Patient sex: M
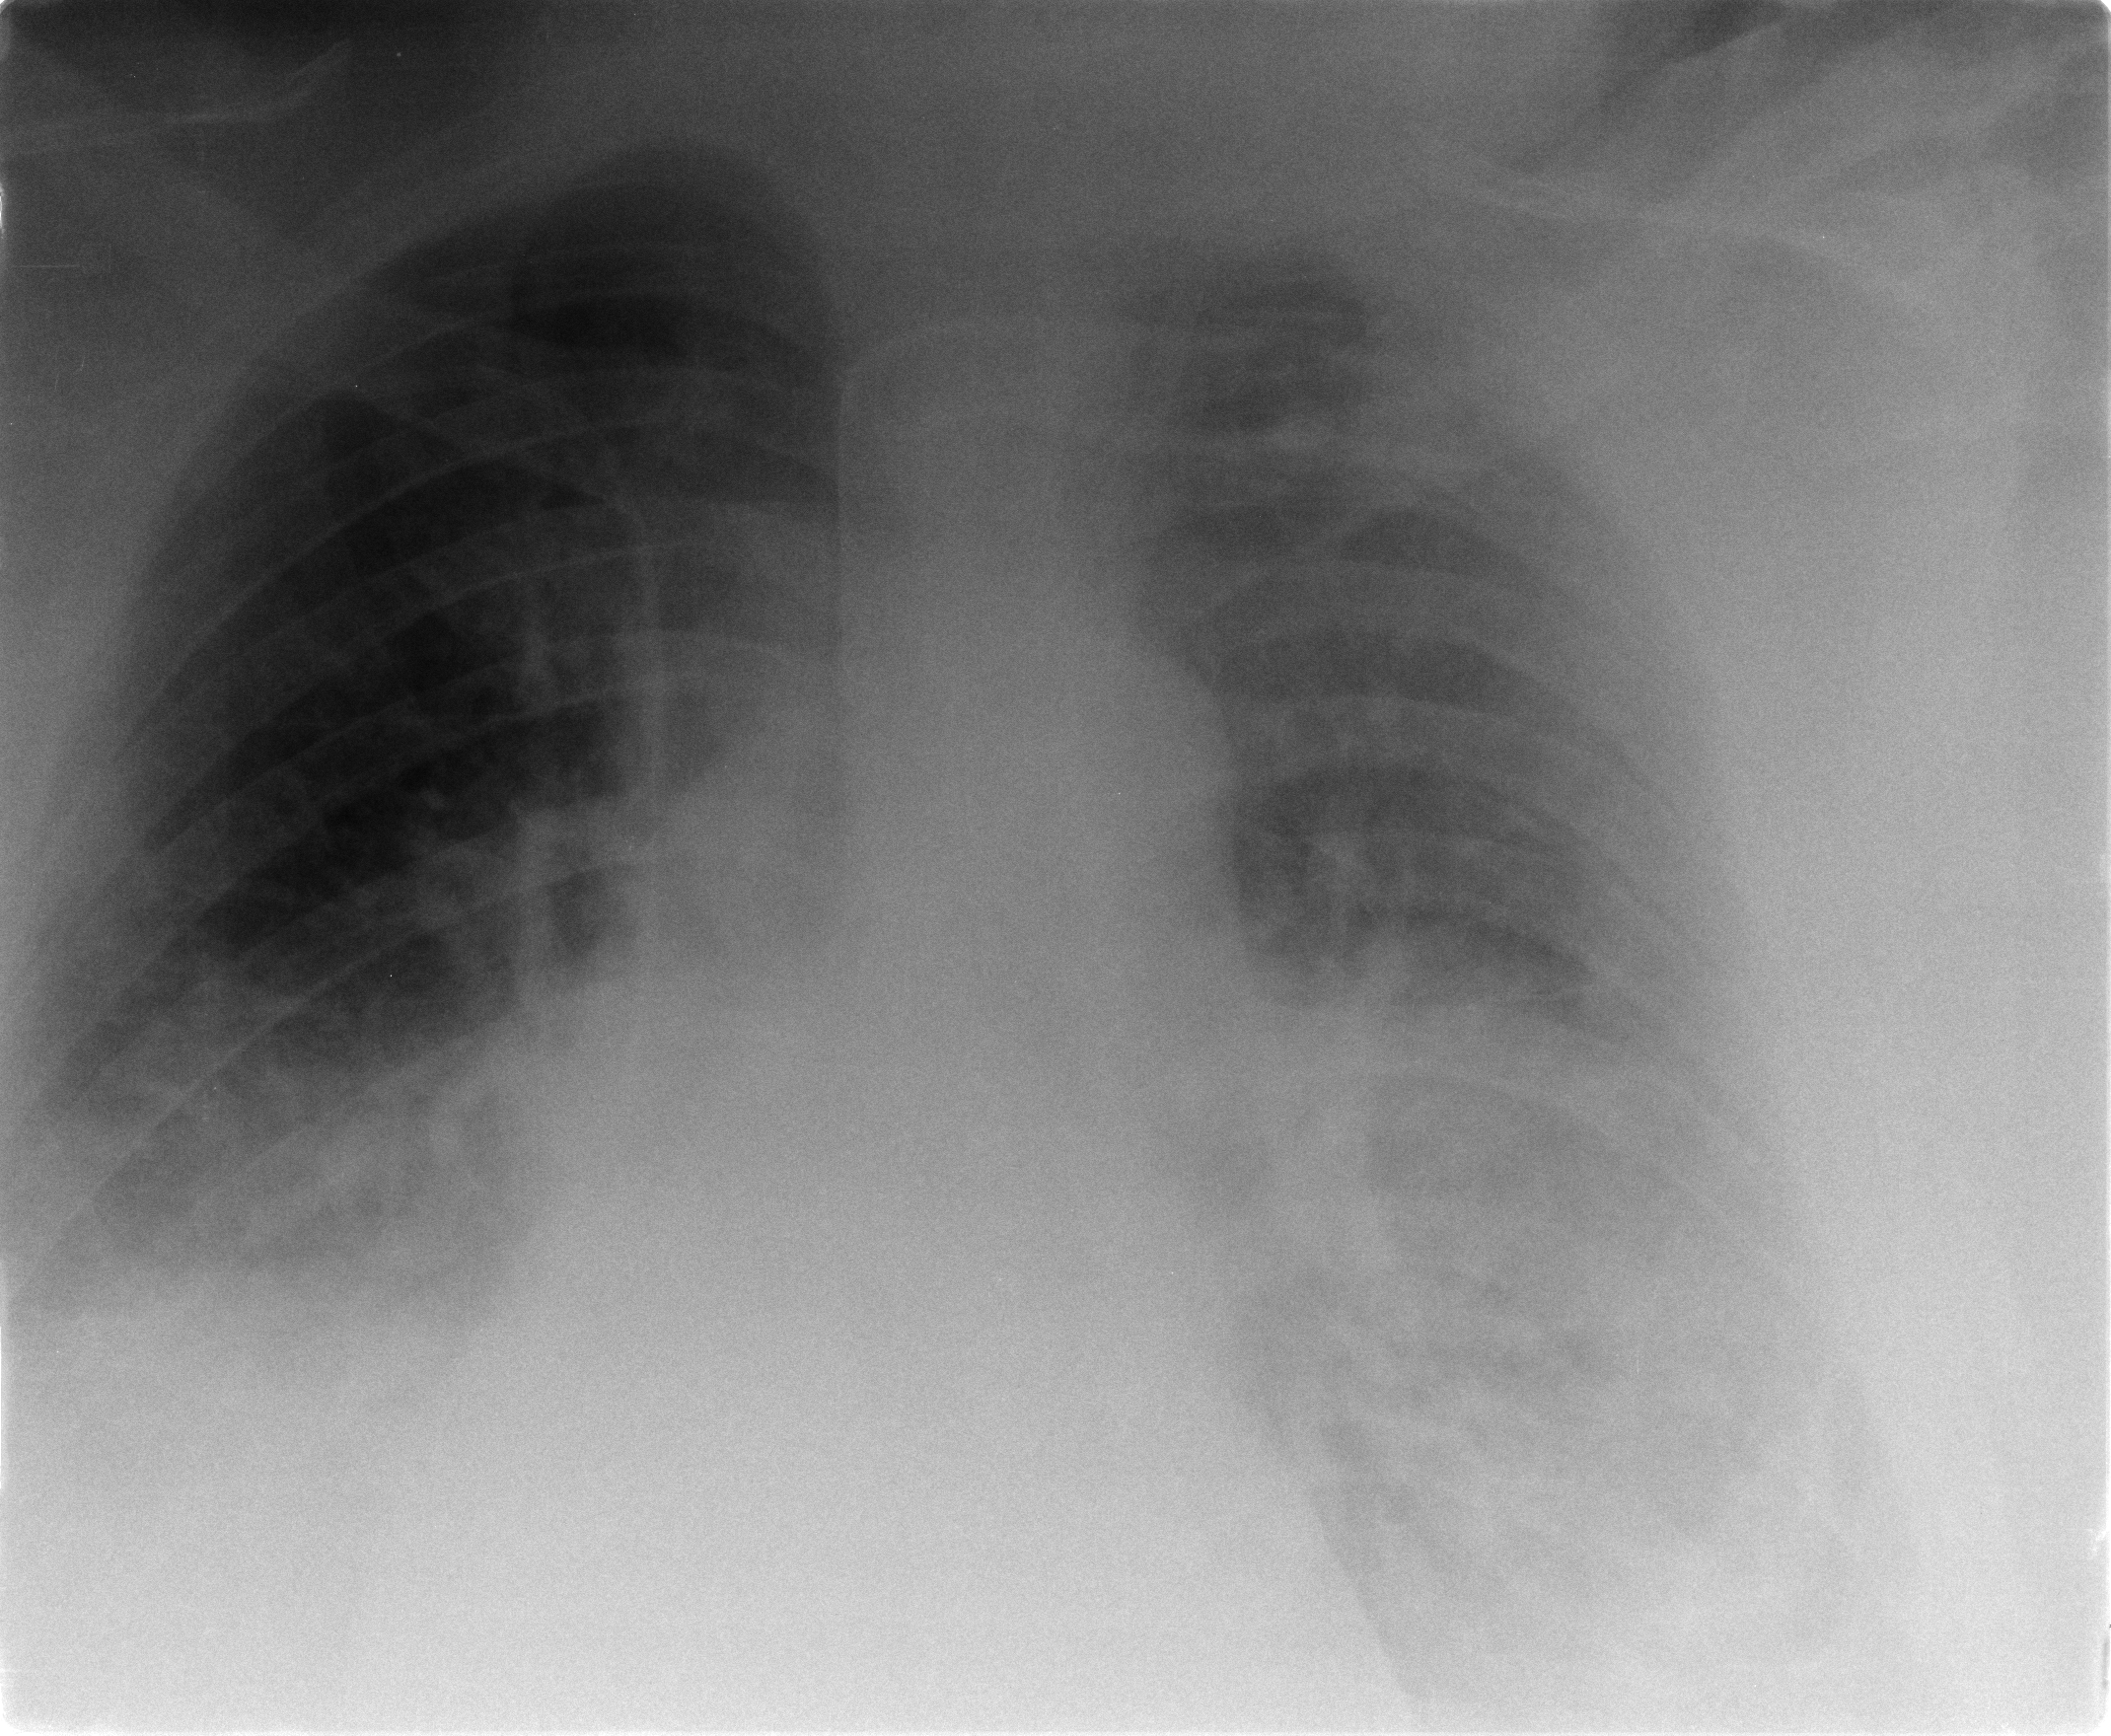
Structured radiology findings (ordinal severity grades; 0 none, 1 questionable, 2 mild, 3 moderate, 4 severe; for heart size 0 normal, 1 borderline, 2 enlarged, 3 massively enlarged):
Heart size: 0
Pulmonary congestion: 2
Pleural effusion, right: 2
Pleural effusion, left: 3
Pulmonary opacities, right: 0
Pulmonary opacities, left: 2
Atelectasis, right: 2
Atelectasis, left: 2